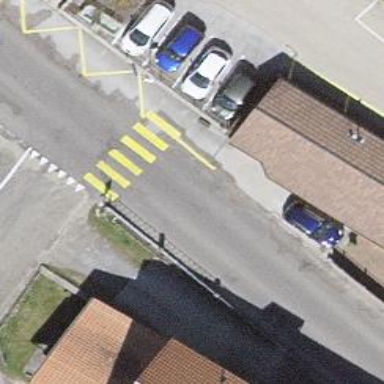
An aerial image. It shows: Uncontrolled crossing on the road.